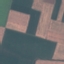
Land use / land cover: AnnualCrop